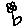
Label: flower